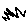
Label: zigzag